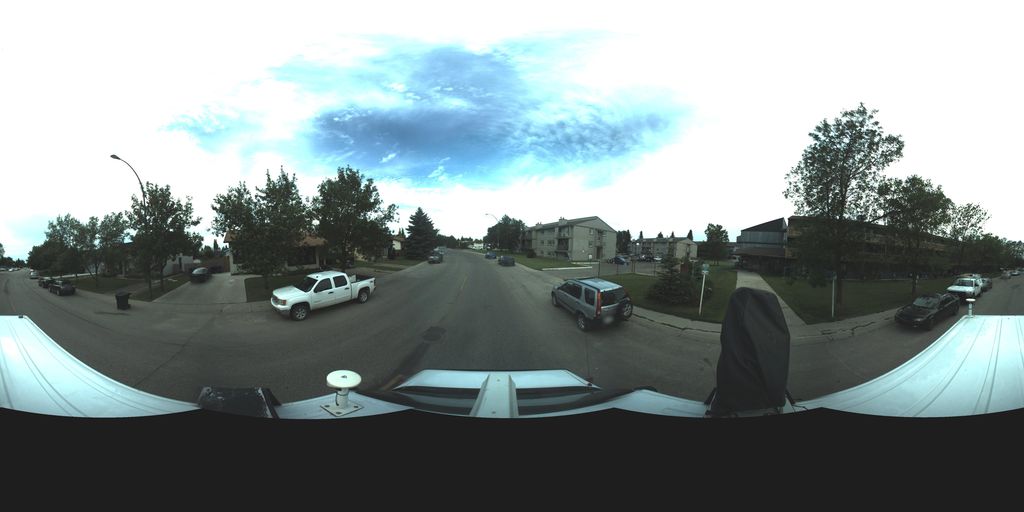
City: saskatoon